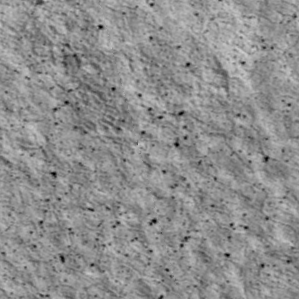
Label: non_frost